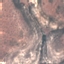
Land use / land cover: HerbaceousVegetation